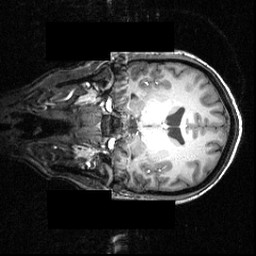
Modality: T1w
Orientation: coronal
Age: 21
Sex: female
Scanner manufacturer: siemens
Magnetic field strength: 3.951 T
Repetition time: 1.5 s
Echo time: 0.00335 s